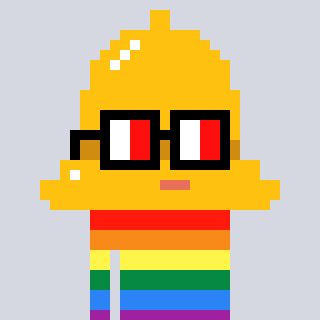
a pixel art character with square glasses with black frames and red eyes, a bell-shaped head and a bege-colored body on a cool background